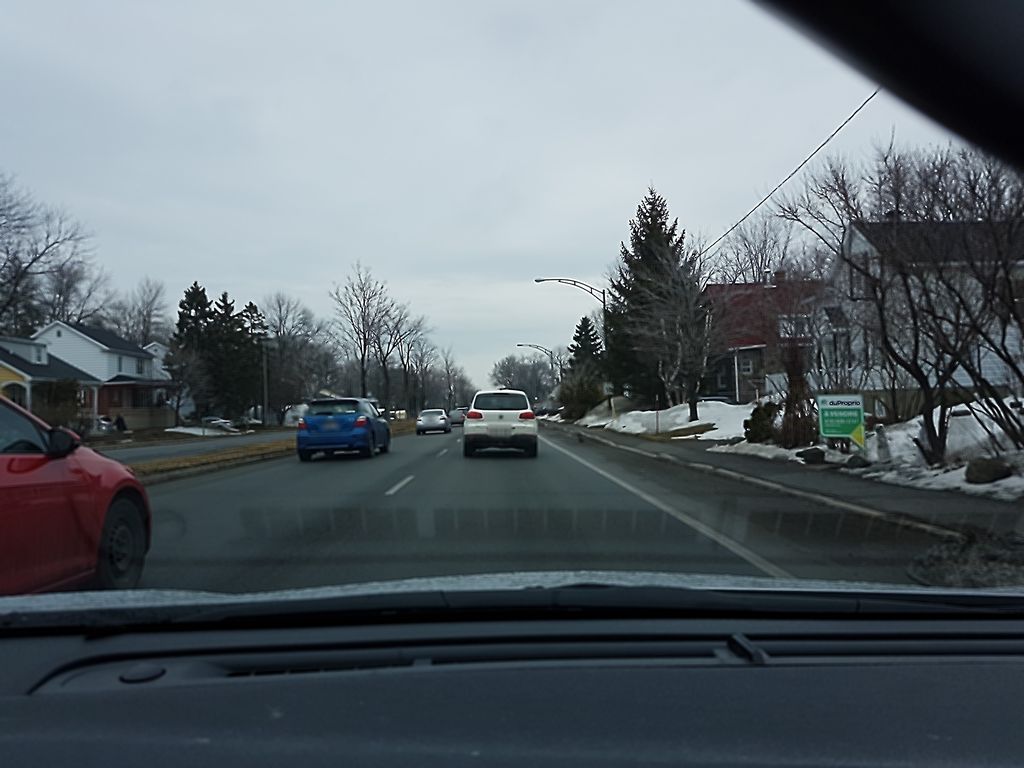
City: quebec_city